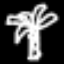
Label: palm tree